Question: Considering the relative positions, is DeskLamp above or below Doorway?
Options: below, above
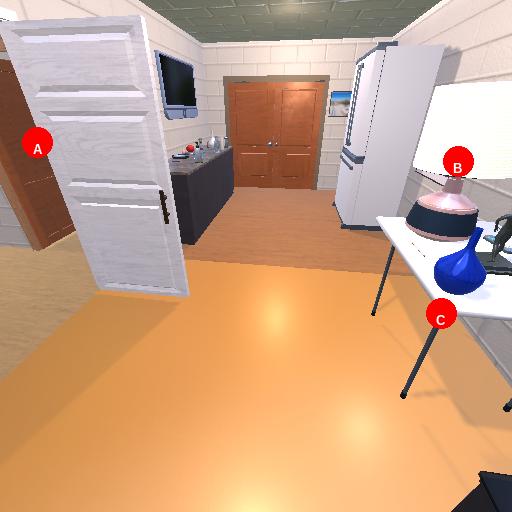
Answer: below